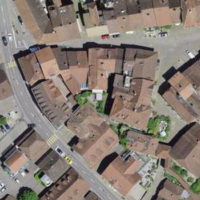
EUNIS habitat code: 54
Species observed at this site:
Chelidonium majus